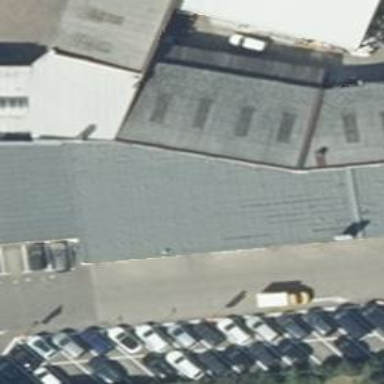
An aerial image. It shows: Car repair shop.